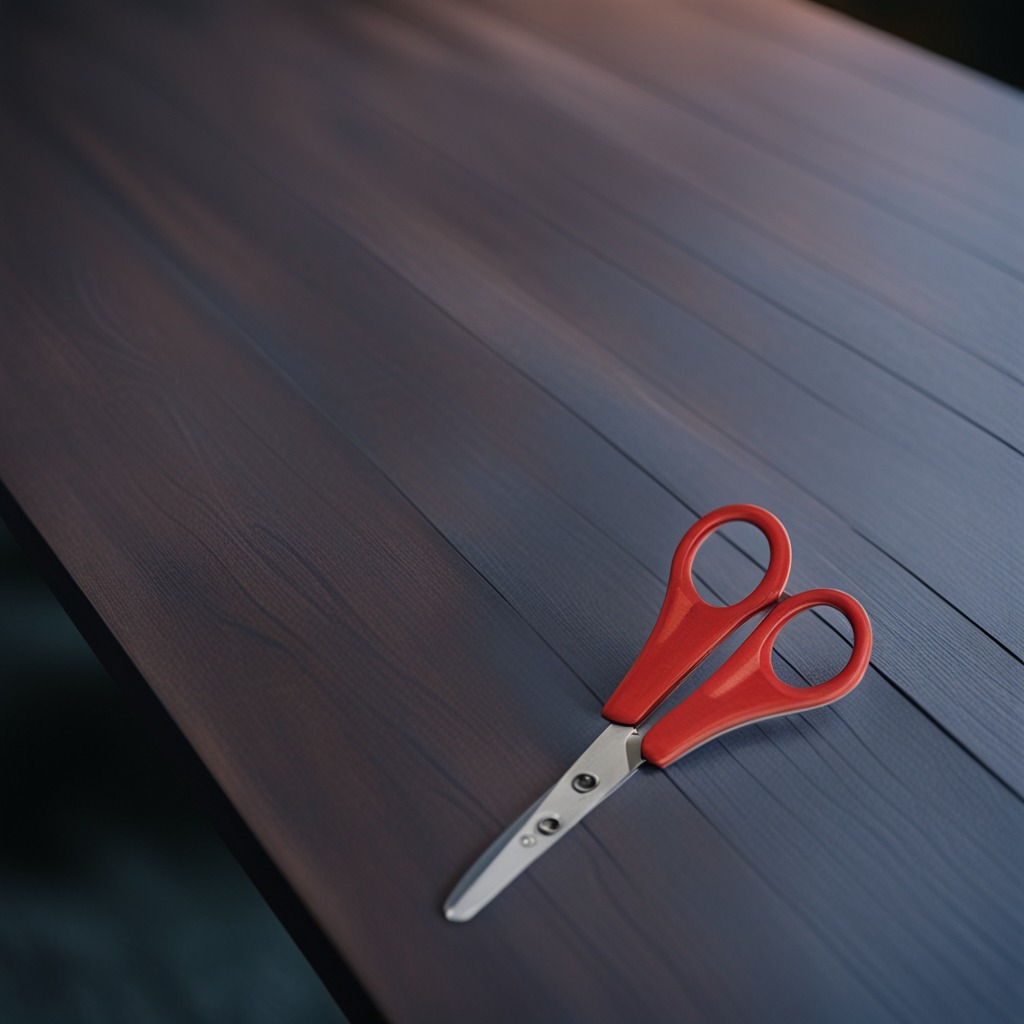
A scissor is lying on the table.